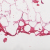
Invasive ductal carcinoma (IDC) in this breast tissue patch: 0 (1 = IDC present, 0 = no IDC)